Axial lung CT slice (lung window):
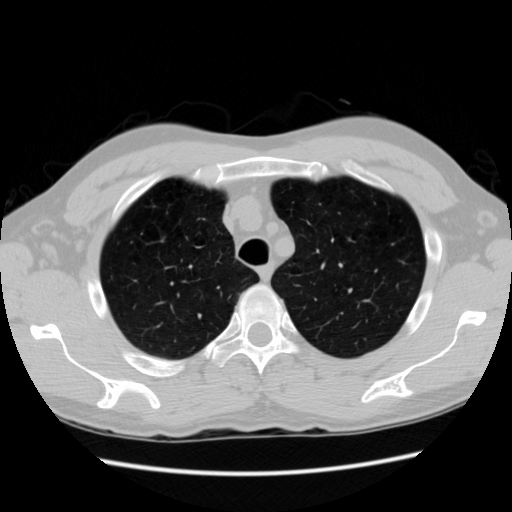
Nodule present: no